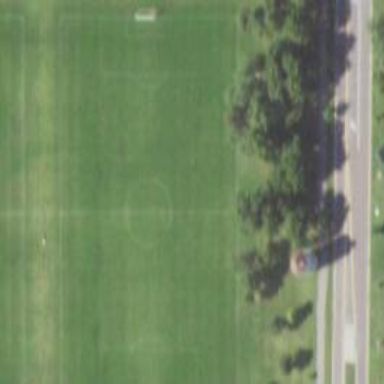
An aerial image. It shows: Soccer pitch for outdoor sports and leisure activities.